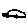
Label: car